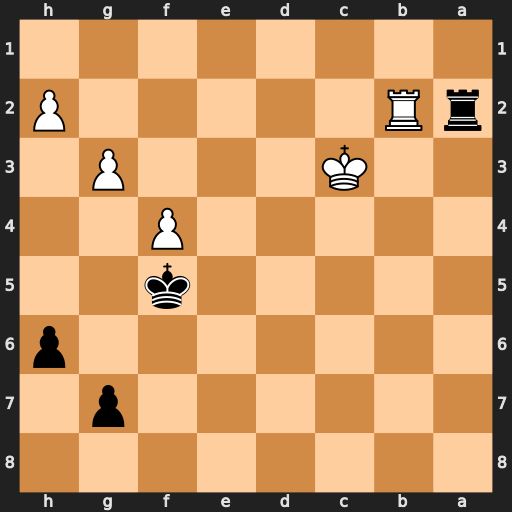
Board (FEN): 8/6p1/7p/5k2/5P2/2K3P1/rR5P/8
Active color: b
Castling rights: -
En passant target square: -
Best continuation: Rxb2 Kxb2 Kg4 Kc3 Kh3 Kd3 Kxh2